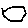
Label: hexagon